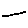
Label: line